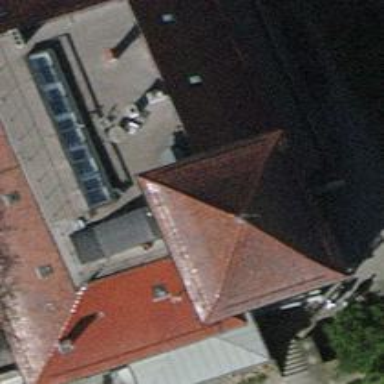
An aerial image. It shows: Theatre.